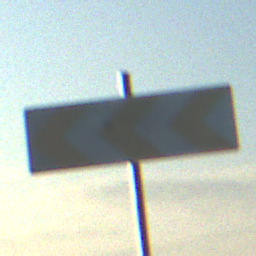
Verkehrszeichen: RichtungstafelnInKurvenGrossRechts
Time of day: MorningAfternoon
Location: Outdoor (Nature)
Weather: Clear
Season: NotSpecified
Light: Natural